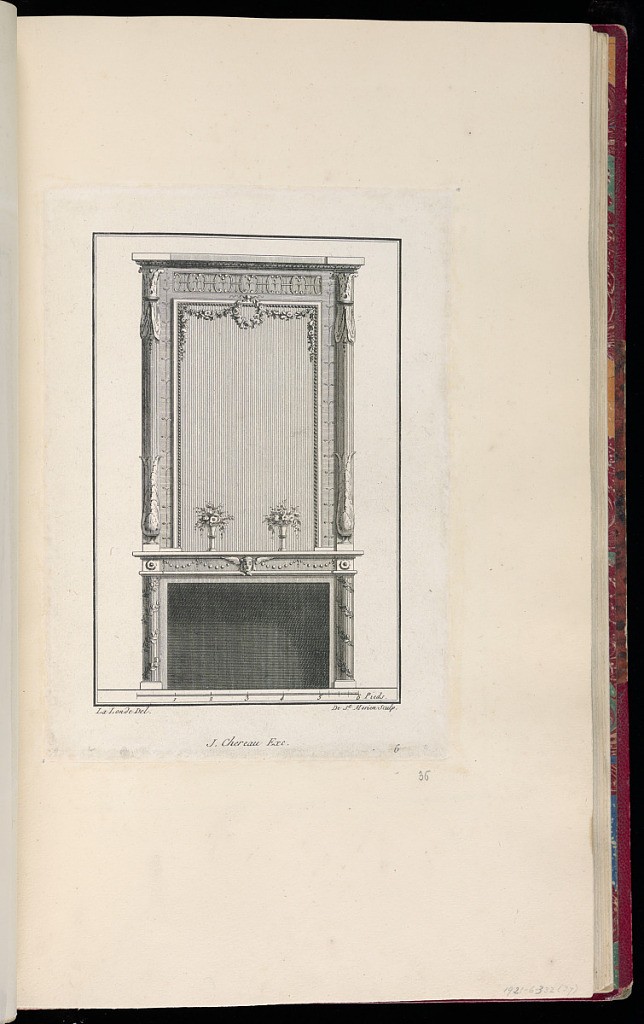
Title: Design for Fireplace Mantel Decoration
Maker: Richard de Lalonde, French, active 1780–96
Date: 1780-1789
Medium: Etching on off-white laid paper
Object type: Print
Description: Design for a fireplace with a mantel with two small vases of flowers on top. The fireplace is decorated with ornament motifs including bead course, winged mascaron, rosette, garland, and scrolls. The plate is signed and numbered.